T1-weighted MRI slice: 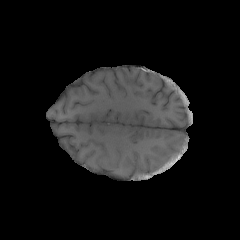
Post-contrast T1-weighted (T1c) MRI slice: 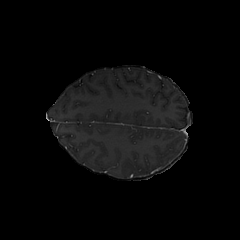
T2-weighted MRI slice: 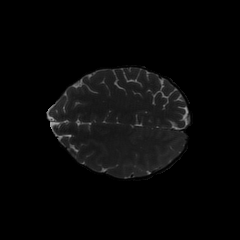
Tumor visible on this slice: no